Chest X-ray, AP view. Patient: 81 years old, sex F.
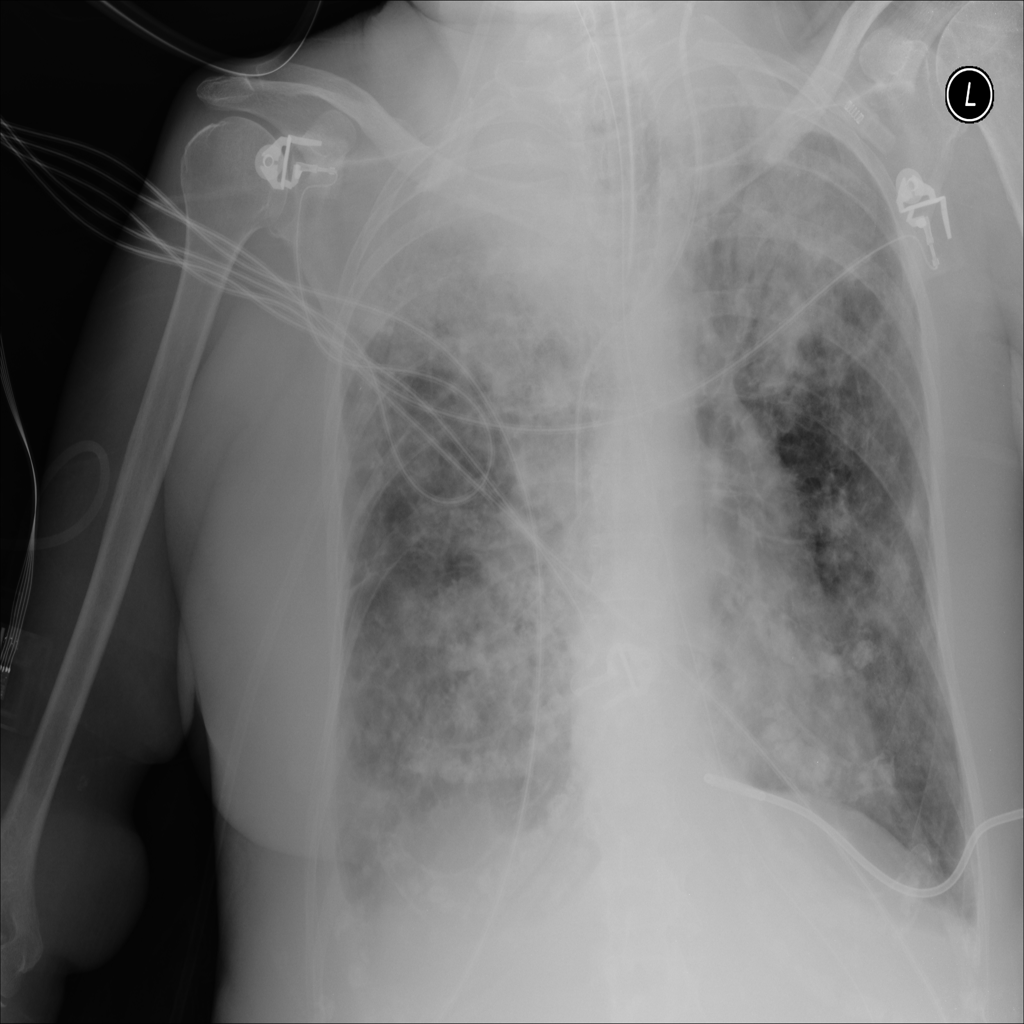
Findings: Atelectasis, Effusion, Infiltration